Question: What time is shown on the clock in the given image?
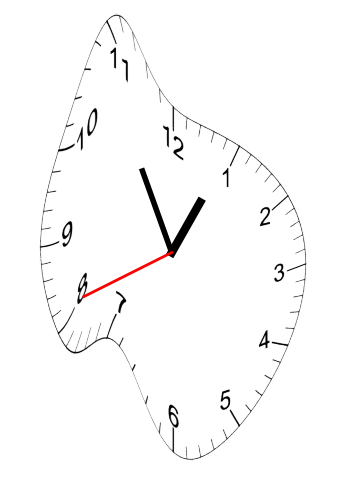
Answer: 12:54:41